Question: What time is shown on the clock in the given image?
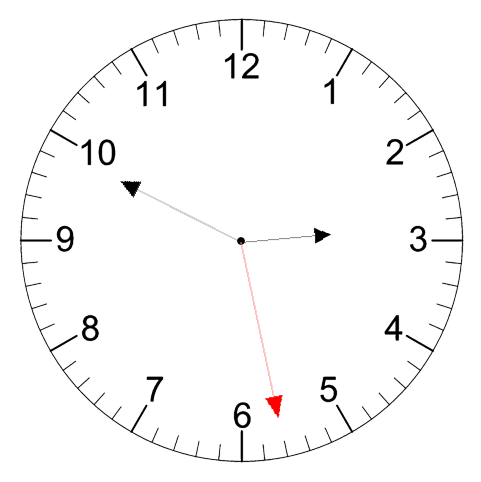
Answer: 02:49:28